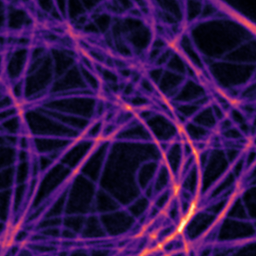
Label: Super-resolution Microtubules image